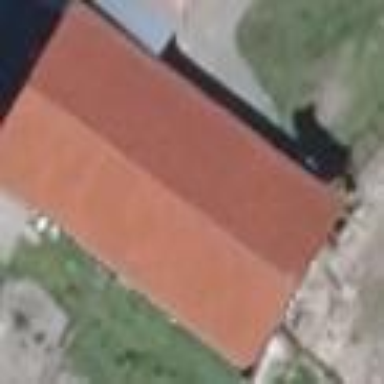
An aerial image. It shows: Building with red gabled roof oriented along its length.